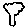
Label: tree